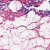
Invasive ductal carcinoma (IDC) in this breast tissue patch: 0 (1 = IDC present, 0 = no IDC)